Question: I am trying to code example 10.3.2 from statistical inference by casella. ( I attached the example here ).

I have issue with producing the same plot. any help?
to simulate the data and the comparison table:
'''
n=25
lam<-5
nsim<-10000
set.seed(442256)
poisson<-function(nsim,n,lam){
ratio<-c()
distributionMean = NULL
for (i in 1 : nsim) distributionMean = c(distributionMean, mean(rpois( n, lam)))
d<- 2*n*((lam-distributionMean)-distributionMean*log(lam/distributionMean))
ratio<-c(ratio,d)
return(ratio )
}
logLi<-poisson(10000,25,5)
m<-matrix(0,2, 4)
m[1,1]=quantile(p1,0.80)
m[2,1]=qchisq(.80, df=1)
m[1,2]=quantile(p1,0.90)
m[2,2]=qchisq(.90, df=1)
m[1,3]=quantile(p1,0.95)
m[2,3]=qchisq(.95, df=1)
m[1,4]=quantile(p1,0.99)
m[2,4]=qchisq(.99, df=1)
row.names(m)<-c("simulated", "Chi-square")
colnames(m)<-c("80_perc", "90_perc","95_perc","99_perc")
'''
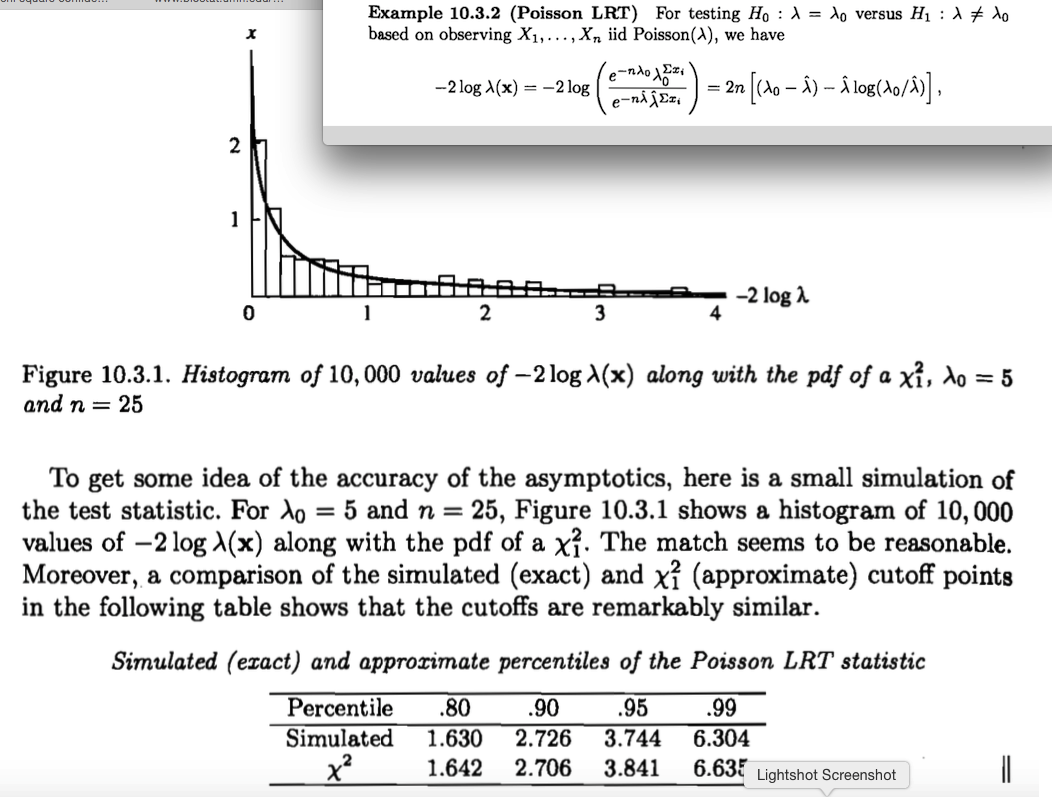
Answer: Do you want the table? Try this.
'''
simulated <- quantile(logLi, c(0.8, 0.9, 0.95, 0.99))
chisquare <- qchisq(c(0.8, 0.9, 0.95, 0.99), df = 1)
rbind(simulated, chisquare)
'''
And the code for the graph is below.
'''
a <- hist(logLi, freq=FALSE, xlim = c(0,4),
breaks = seq(0, ceiling(max(logLi)), by = 0.1))
lines(a$mids, dchisq(a$mids, df = 1))
'''